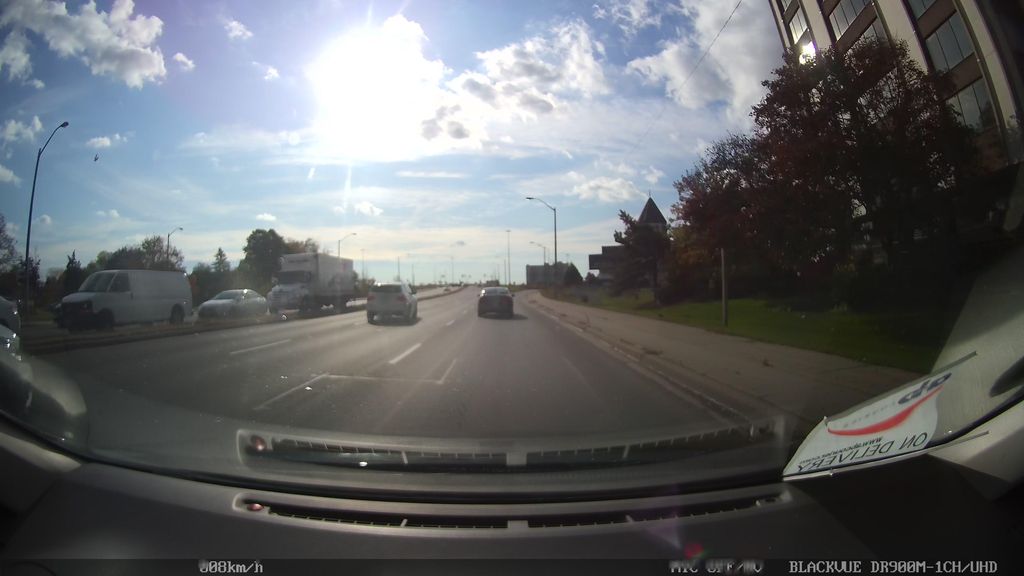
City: toronto